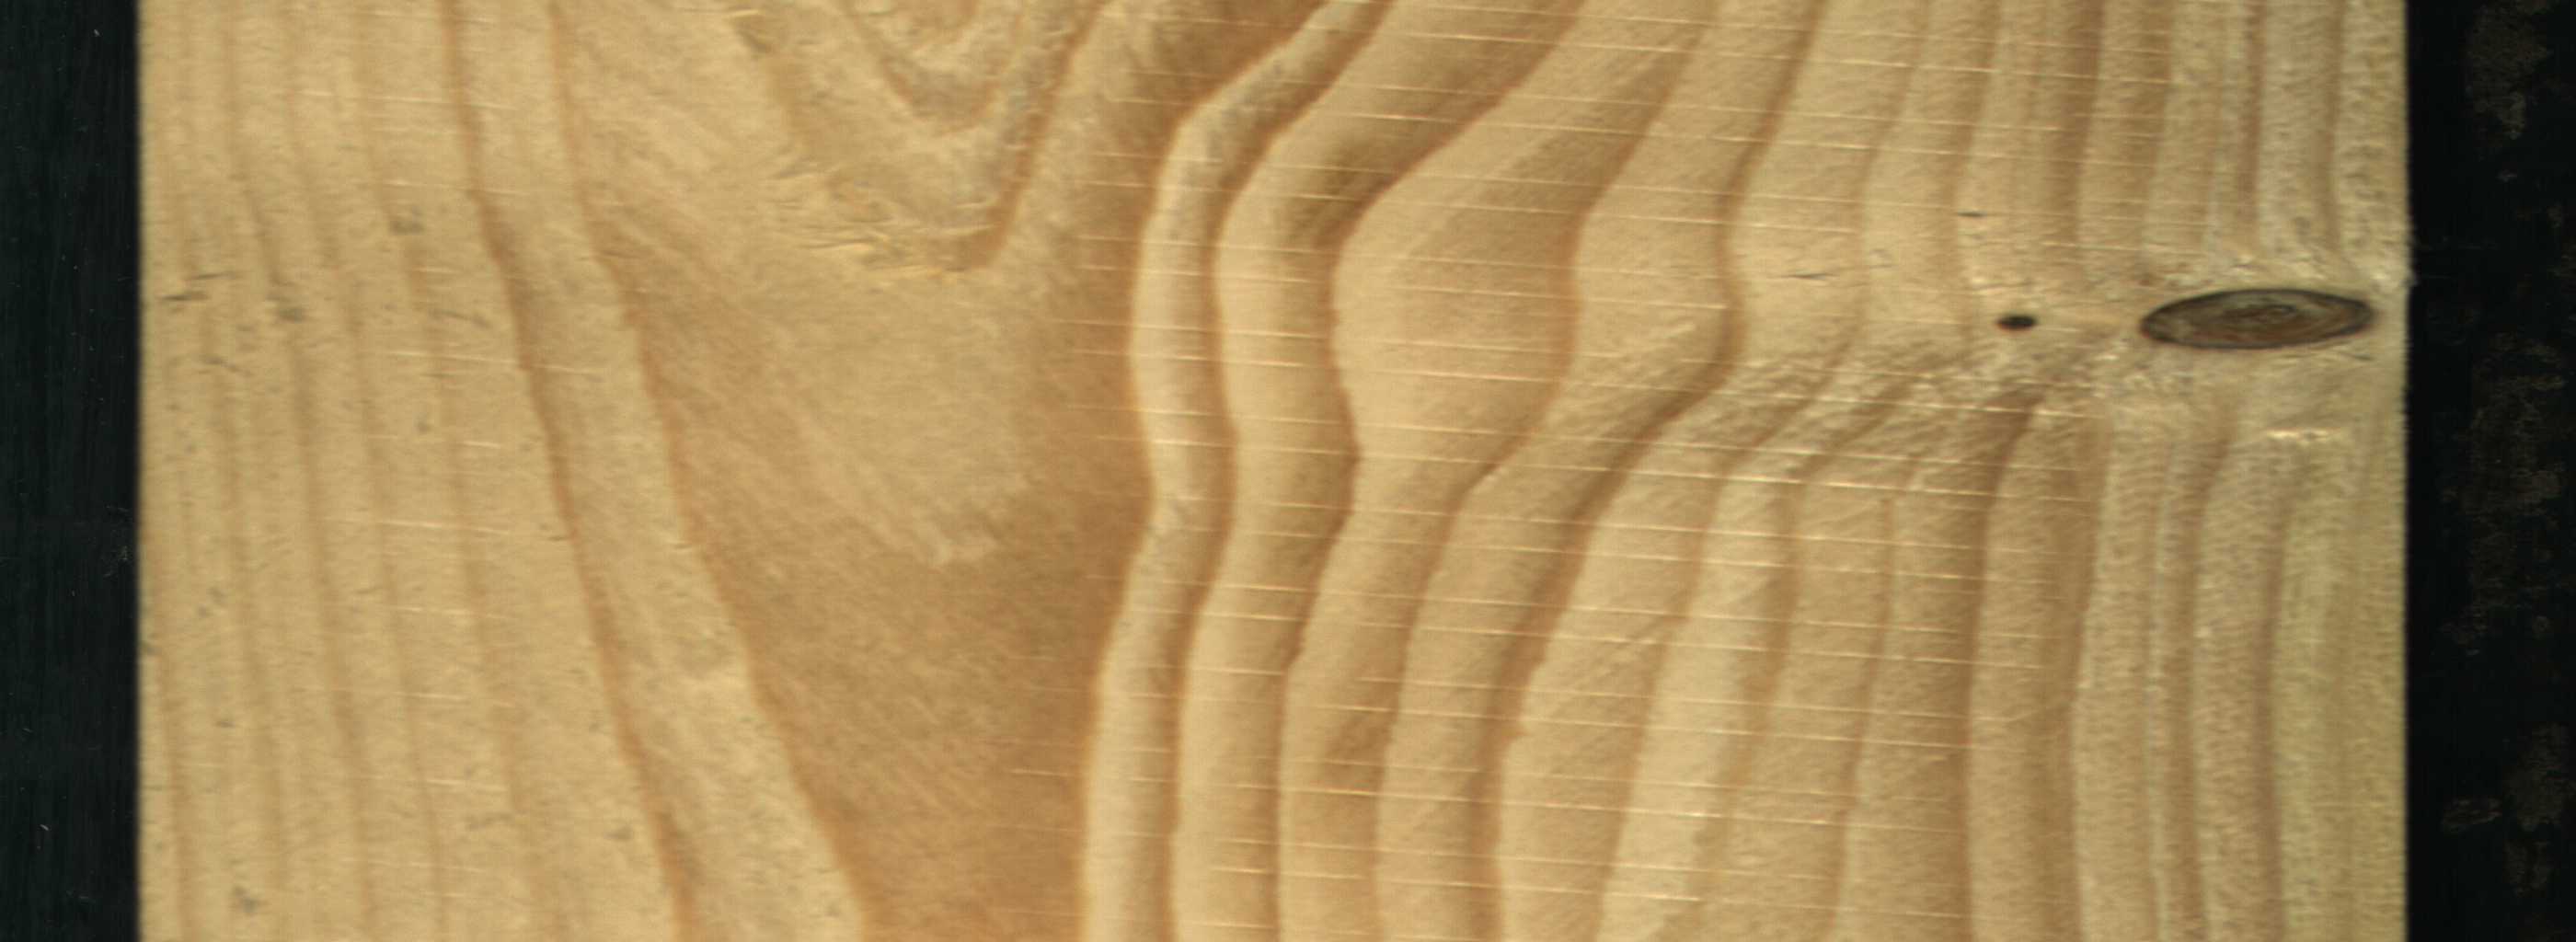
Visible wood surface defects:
Dead_Knot
Live_Knot